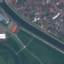
Label: River